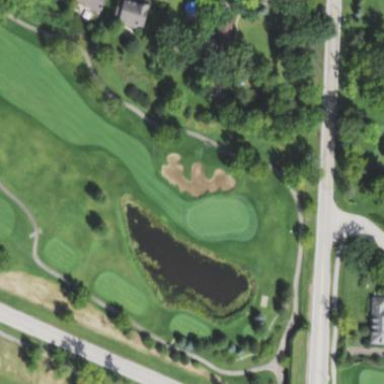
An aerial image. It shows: Water hazard in golf course. The hazard is natural water feature.